Question: I have just updated jenkins to 1.5. My windows slaves were disconnected during the upgrade and now I cannot connect them again. I start the windows slaves with:
'''
javaws.exe slave-agent.jnlp
'''
I get this error:

I can remote to the windows slaves just fine so they are running.
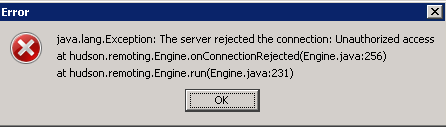
Answer: This is a new, known issue due to this <URL>.
Personally, since our Jenkins is on a secured, private network, going to Manage Jenkins -> Configure Global Security, and under Project-based Matrix Authorization Strategy enable "connect" in the "slave" section, for user "Anonymous" was sufficient to get us working.